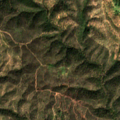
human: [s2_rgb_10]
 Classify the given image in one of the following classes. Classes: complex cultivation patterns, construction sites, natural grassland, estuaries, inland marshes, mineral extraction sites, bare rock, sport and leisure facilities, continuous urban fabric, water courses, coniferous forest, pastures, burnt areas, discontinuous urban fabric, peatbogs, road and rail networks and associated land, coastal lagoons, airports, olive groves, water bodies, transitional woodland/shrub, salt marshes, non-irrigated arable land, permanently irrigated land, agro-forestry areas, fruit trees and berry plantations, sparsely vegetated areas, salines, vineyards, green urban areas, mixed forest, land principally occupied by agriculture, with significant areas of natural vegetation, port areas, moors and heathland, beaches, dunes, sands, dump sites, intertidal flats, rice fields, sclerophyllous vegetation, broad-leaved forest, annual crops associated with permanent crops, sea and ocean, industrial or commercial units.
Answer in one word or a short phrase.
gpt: broad-leaved forest